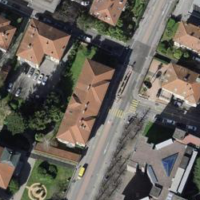
EUNIS habitat code: 54
Species observed at this site:
Lilium bulbiferum